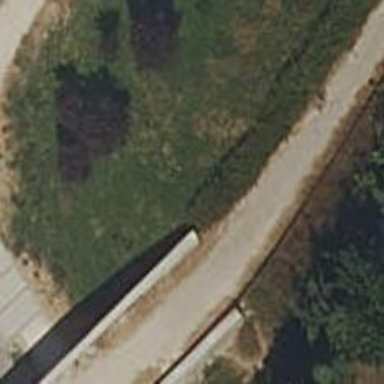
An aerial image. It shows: Service road that crosses over bridge.